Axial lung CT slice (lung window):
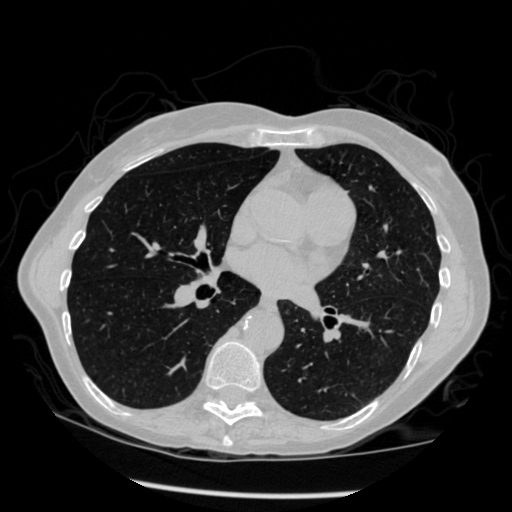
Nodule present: no